Question: I'm new to Mule, Whenever i'm adding 'Poll' with fixed-frequency scheduler to mule flow, getting namespace error.Shouldn't mule keep adding the namespace whenever we add new component to flow through editor ? Do i have explicitly add the namespace related with 'poll'? I was expecting namespace for poll to be available in Mule core. I'm using Mule studio-3.5.0.
> Invalid content was found starting with element
'fixed-frequency-scheduler'
Here is the mule configuration -
'''
<?xml version="1.0" encoding="UTF-8"?>
<mule xmlns:file="http://www.mulesoft.org/schema/mule/file" xmlns:tracking="http://www.mulesoft.org/schema/mule/ee/tracking" xmlns:jms="http://www.mulesoft.org/schema/mule/jms" xmlns="http://www.mulesoft.org/schema/mule/core"
xmlns:doc="http://www.mulesoft.org/schema/mule/documentation"
xmlns:xsi="http://www.w3.org/2001/XMLSchema-instance"
xmlns:http="http://www.mulesoft.org/schema/mule/http"
xmlns:vm="http://www.mulesoft.org/schema/mule/vm"
xmlns:spring="http://www.springframework.org/schema/beans"
xmlns:jersey="http://www.mulesoft.org/schema/mule/jersey"
version="EE-3.4.1"
xsi:schemaLocation="http://www.mulesoft.org/schema/mule/core http://www.mulesoft.org/schema/mule/core/current/mule.xsd
http://www.mulesoft.org/schema/mule/http http://www.mulesoft.org/schema/mule/http/current/mule-http.xsd
http://www.mulesoft.org/schema/mule/vm http://www.mulesoft.org/schema/mule/vm/current/mule-vm.xsd
http://www.springframework.org/schema/beans http://www.springframework.org/schema/beans/spring-beans-current.xsd
http://www.mulesoft.org/schema/mule/jersey http://www.mulesoft.org/schema/mule/jersey/3.4/mule-jersey.xsd
http://jersey.apache.org/core http://jersey.apache.org/schemas/core.xsd
http://www.mulesoft.org/schema/mule/file http://www.mulesoft.org/schema/mule/file/current/mule-file.xsd
http://www.mulesoft.org/schema/mule/ee/tracking http://www.mulesoft.org/schema/mule/ee/tracking/current/mule-tracking-ee.xsd
http://www.mulesoft.org/schema/mule/jms http://www.mulesoft.org/schema/mule/jms/current/mule-jms.xsd">
<jms:activemq-connector name="Active_MQ" brokerURL="tcp://localhost:61616" validateConnections="true" doc:name="Active MQ"/>
<flow name="mule-configFlow" doc:name="mule-configFlow">
<poll doc:name="Poll">
<fixed-frequency-scheduler frequency="10" timeUnit="SECONDS"/>
<http:outbound-endpoint exchange-pattern="request-response" host="localhost" port="8095" path="myapp/v1/ping" method="GET" doc:name="HTTP"/>
</poll>
<object-to-string-transformer doc:name="Object to String"/>
<jms:outbound-endpoint queue="mytest" connector-ref="Active_MQ" doc:name="JMS"/>
</flow>
'''
Edit:
As suggested by David, i'm trying to add, Mule 3.5.0 Runtime by following <URL> but i'm not finding either 3.5.0 Cascade or BigHorn.

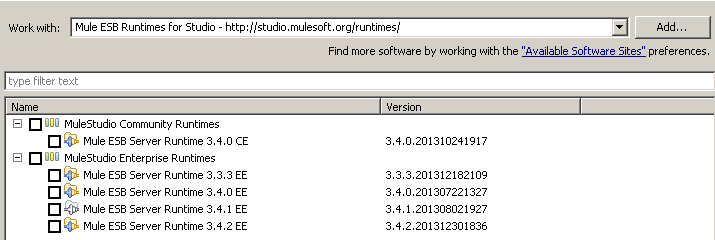
Answer: 'fixed-frequency-scheduler' is in Mule core but of Mule 3.5.0 Cascade or BigHorn, not 3.4.1 EE as you're using currently.
Switch to one of these 2 runtimes and it will work.